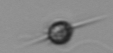
Label: Acanthoica_quattrospina